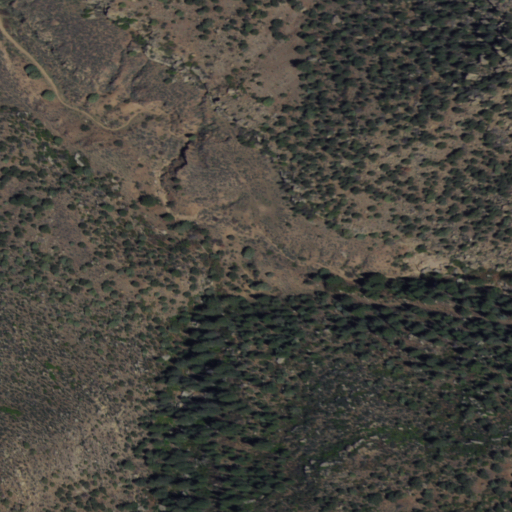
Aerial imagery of valley in New Mexico named Dry Lake Canyon containing evergreen forest, shrub, herbaceous wetlands, and woody wetlands